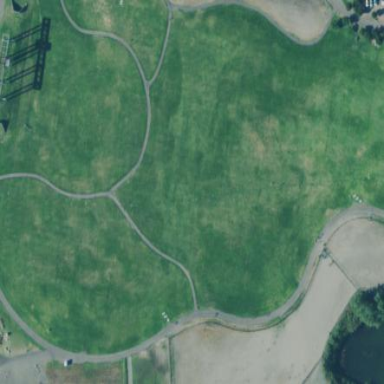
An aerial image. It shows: Fenced dog park designated for leisure land.